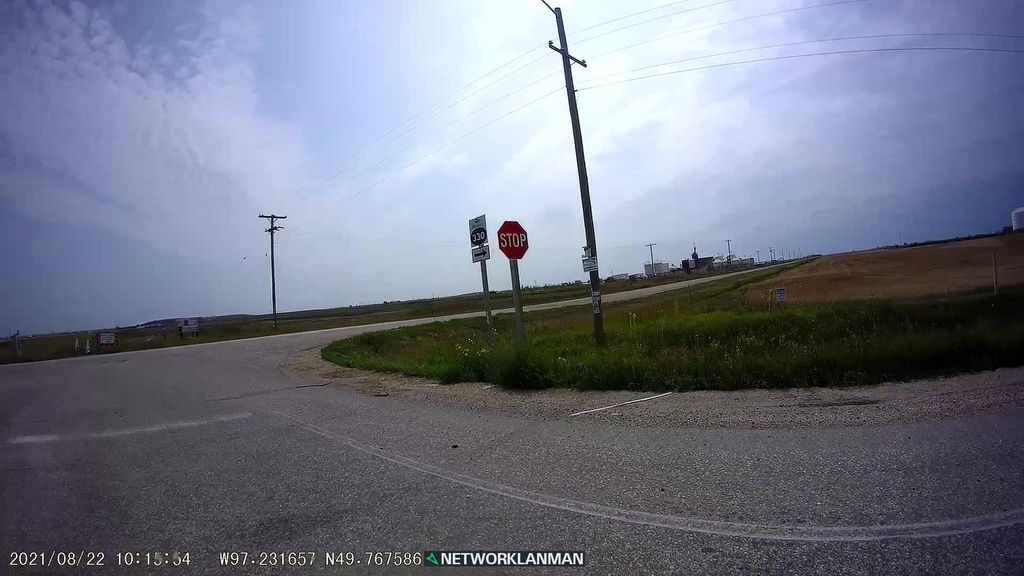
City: winnipeg